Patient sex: M
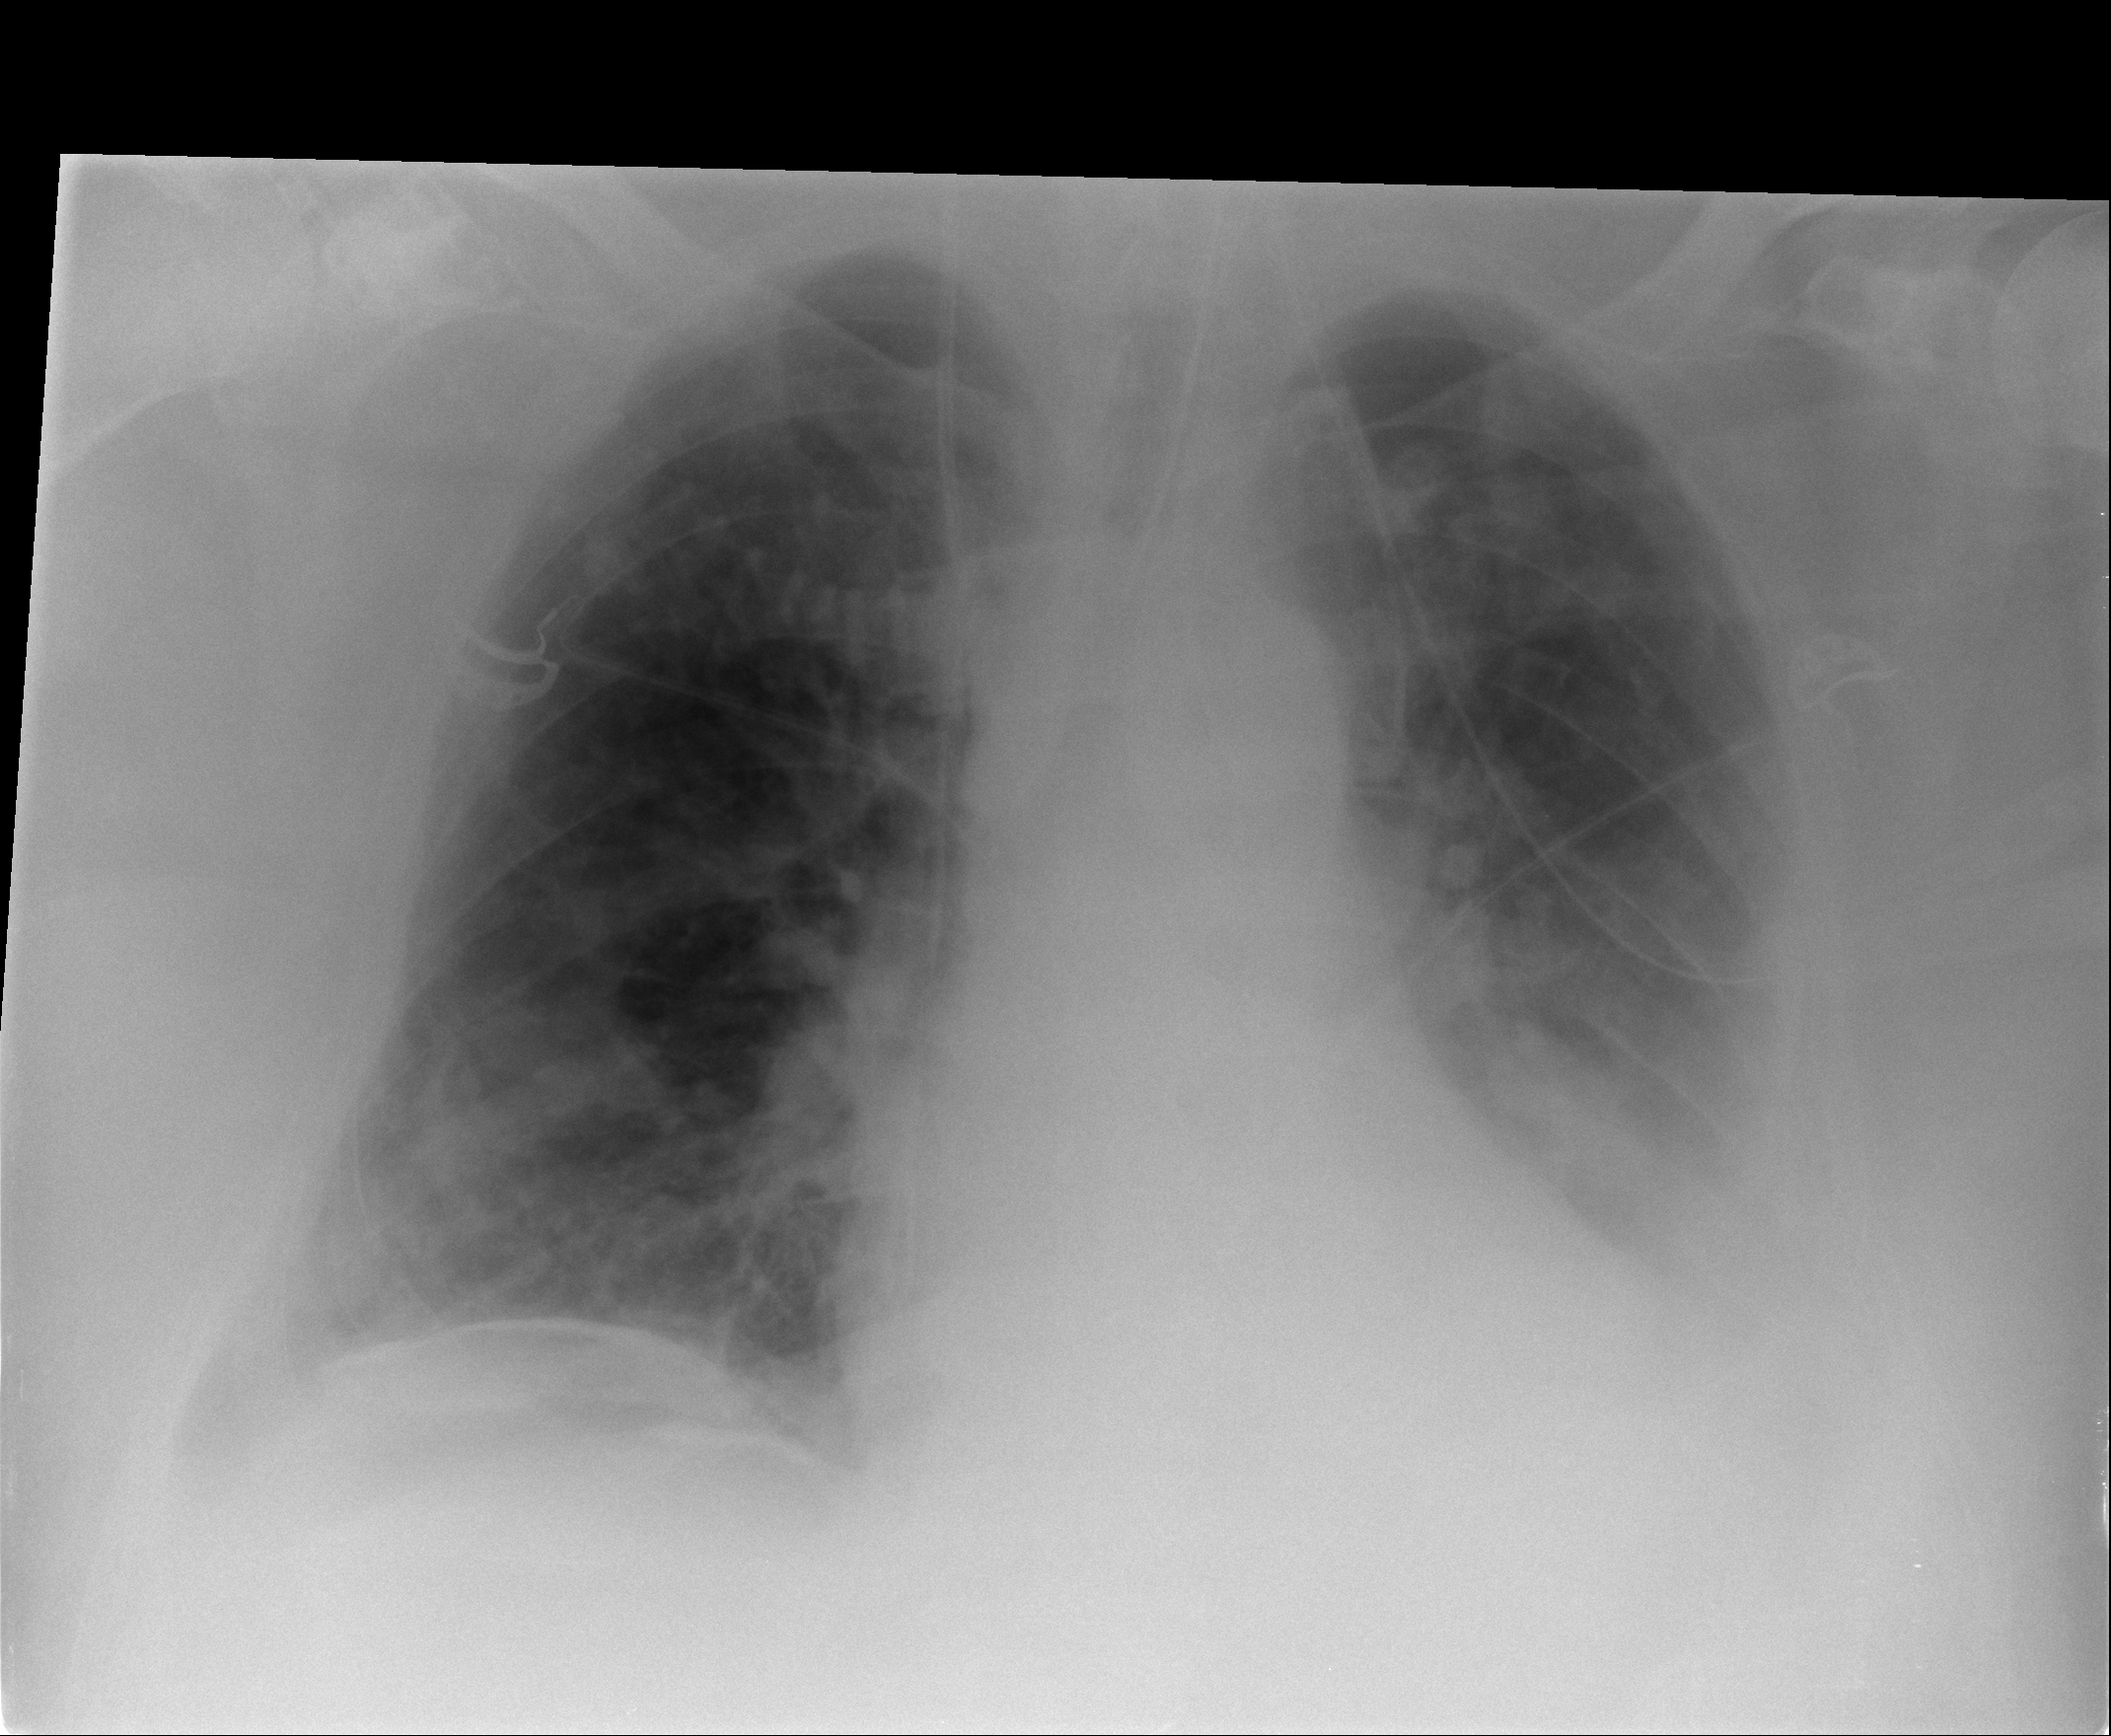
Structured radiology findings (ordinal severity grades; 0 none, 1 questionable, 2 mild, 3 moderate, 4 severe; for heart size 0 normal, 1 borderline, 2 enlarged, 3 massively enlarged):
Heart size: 1
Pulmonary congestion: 0
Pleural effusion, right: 2
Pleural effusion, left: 3
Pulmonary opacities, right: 0
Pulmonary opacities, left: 0
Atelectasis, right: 2
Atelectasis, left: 2